Question: From firebug:

If I want to emulate this request using php-curl , do I have to worry about the request headers from upload stream? What exactly is it ?
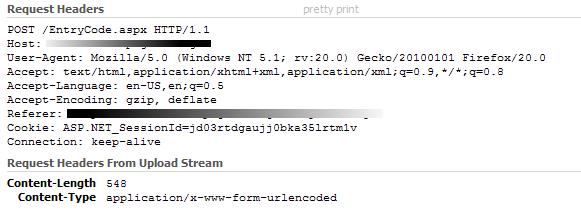
Answer: When you upload a file, during the HTTP request, there are the standard HTTP request headers which you see, then you get something like:
'''
-------------------------------<PHONE>
Content-Disposition: form-data; name="nonfile_field"
{input field here}
-------------------------------<PHONE>
Content-Disposition: form-data; name="myfile"; filename="somefile.gif"
Content-Type: image/gif
{uploaded file here}
-------------------------------<PHONE>--
'''
Firebug is pulling out these extra request headers that come with file uploads and giving you more information about it. If you do a standard file upload with php-curl, curl will what it needs to do to ensure the upload happens successfully.